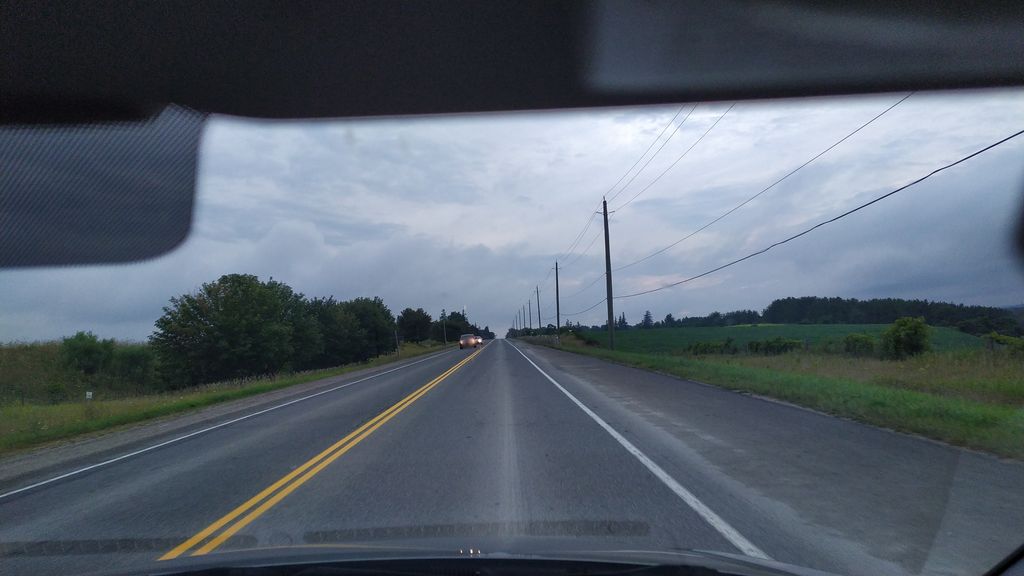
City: kitchener-waterloo